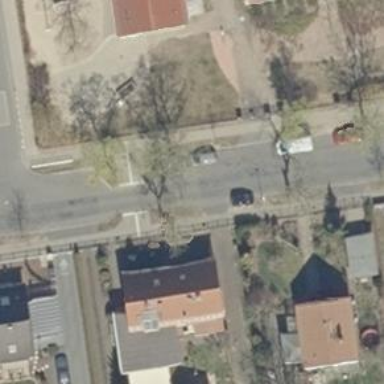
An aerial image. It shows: Unmarked crossing with traffic calming choker on the road.